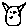
Label: cat